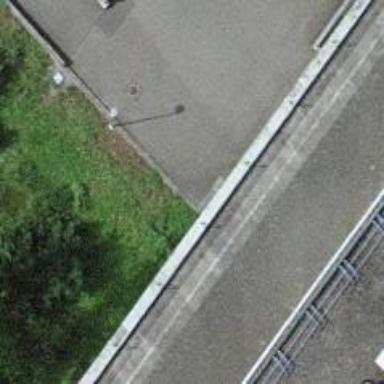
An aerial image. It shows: Bicycle parking area.